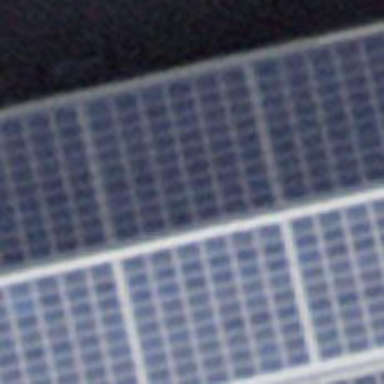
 consisting of solar photovoltaic panels."